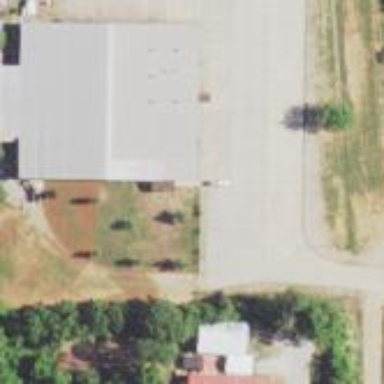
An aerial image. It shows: Building with bowling alley inside.